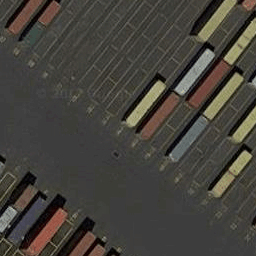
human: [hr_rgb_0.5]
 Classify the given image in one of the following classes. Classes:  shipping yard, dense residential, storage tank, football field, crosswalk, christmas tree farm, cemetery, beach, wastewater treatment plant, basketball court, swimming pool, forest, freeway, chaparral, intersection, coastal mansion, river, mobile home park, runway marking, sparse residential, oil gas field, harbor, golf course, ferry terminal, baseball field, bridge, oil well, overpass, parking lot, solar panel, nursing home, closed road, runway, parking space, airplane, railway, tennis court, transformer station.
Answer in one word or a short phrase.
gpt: shipping yard